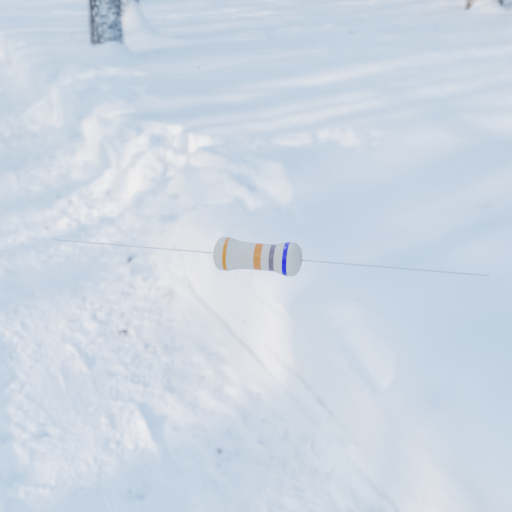
Resistor colour bands (in order): orange, orange, gray, blue